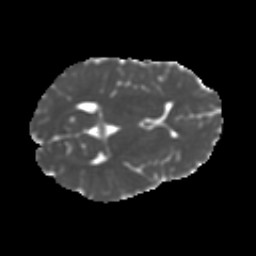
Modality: MD
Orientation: axial
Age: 11
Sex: female
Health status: ill
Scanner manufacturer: ge
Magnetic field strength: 3 T
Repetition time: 6.752 s
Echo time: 0.079 s